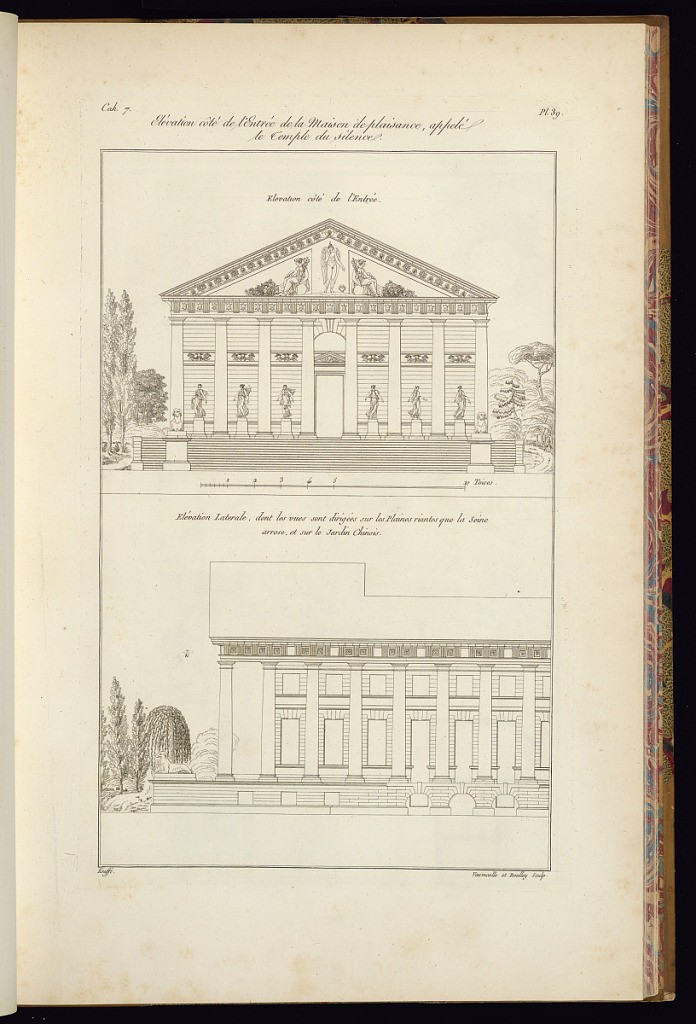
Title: Elévation côté de l’Entrée de la Maison de plaisance, appelé le Temple du Silence
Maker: Jean-Charles Krafft, French, 1764 - 1833
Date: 1812
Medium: Etching and engraving on paper
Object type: Print
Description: An architectural print illustrating two exterior elevations with views of the side and entrance facades with trees in the background, featuring neoclassical motifs, columns, entablature, pediment, friezes, statues, and sculptures. The plate is titled, numbered, and signed.